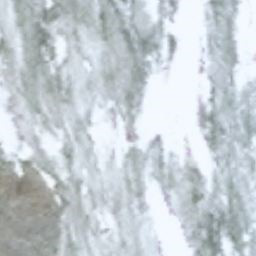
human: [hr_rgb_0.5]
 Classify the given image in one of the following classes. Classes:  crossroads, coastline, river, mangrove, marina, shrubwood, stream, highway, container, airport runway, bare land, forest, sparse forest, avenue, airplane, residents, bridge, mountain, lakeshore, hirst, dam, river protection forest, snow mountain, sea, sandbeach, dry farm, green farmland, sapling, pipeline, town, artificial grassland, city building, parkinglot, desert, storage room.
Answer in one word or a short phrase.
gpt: snow mountain